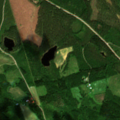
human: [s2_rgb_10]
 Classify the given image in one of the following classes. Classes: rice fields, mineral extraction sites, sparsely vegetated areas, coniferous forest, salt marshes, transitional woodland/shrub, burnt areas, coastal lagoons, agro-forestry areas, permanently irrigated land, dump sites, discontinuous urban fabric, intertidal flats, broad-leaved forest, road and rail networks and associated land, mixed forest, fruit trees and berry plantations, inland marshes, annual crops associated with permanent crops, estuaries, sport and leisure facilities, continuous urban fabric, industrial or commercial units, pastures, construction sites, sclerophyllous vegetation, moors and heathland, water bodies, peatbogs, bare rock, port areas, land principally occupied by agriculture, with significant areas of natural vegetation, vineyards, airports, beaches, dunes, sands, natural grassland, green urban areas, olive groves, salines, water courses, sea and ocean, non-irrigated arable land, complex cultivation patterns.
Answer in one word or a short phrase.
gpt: land principally occupied by agriculture, with significant areas of natural vegetation, coniferous forest, mixed forest, transitional woodland/shrub